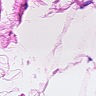
Metastatic tissue present: no